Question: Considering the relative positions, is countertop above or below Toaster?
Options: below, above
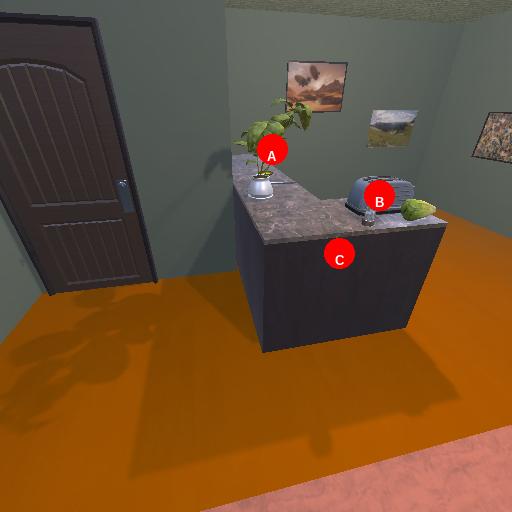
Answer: below